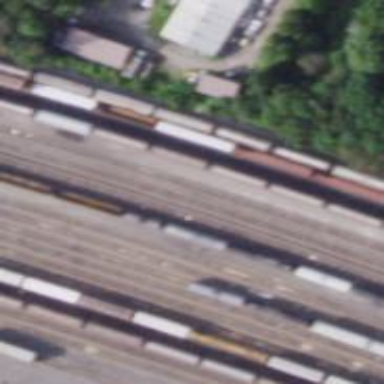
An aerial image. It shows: Railway yard used for servicing trains.